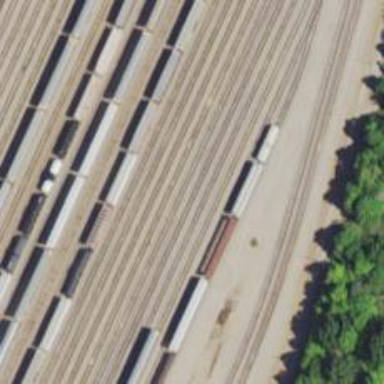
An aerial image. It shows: Railway siding for service.